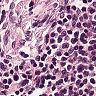
Metastatic tissue present: no